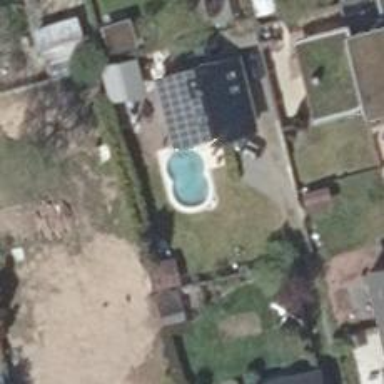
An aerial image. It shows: Swimming pool located in leisure land.